Field crop: maize
Growth stage: 2
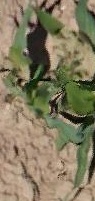
Species: maize